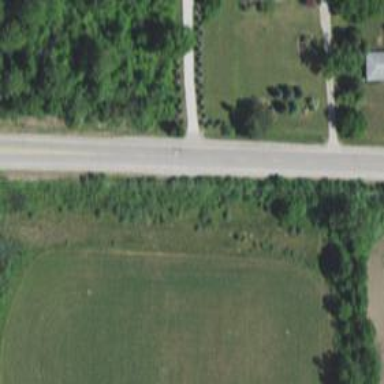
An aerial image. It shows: Tertiary road.